八年级 · 解析几何
(10 分) 如图, 四边形 $A B C D$ 中, $\angle F$ 为四边形 $A B C D$ 的 $\angle A B C$ 的角平分线及外角 $\angle D C E$ 的平分线所在的直线构成的锐角, 若设 $\angle A=\alpha, \angle D=\beta$;

图(1)

图(2)

(1) 如图(1), $\alpha+\beta>180^{\circ}$, 试用 $\alpha, \beta$ 表示 $\angle F$;

（2）如图(2), $\alpha+\beta<180^{\circ}$, 请在图中画出 $\angle F$, 并试用 $\alpha, \beta$ 表示 $\angle F$;

(3) 一定存在 $\angle F$ 吗? 如有, 求出 $\angle F$ 的值, 如不一定, 指出 $\alpha, \beta$ 满足什么条件时, 不存在 $\angle F$.
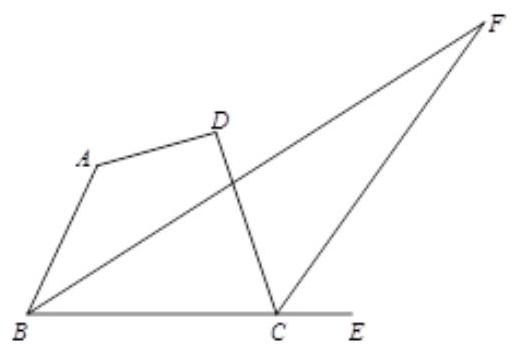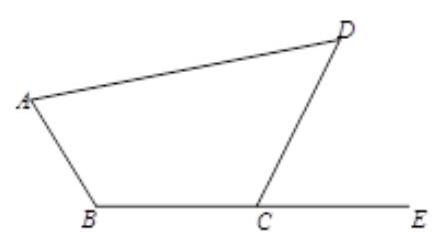
答案: 解: (1) $\because \angle A B C+\angle D C B=360^{\circ}-(\alpha+\beta)$,

$\therefore \angle A B C+\left(180^{\circ}-\angle D C E\right)=360^{\circ}-(\alpha+\beta)=2 \angle F B C+\left(180^{\circ}-2 \angle D C F\right)=180^{\circ}-2(\angle D C F-\angle F B C)=180^{\circ}-2 \angle F$, $\therefore 360^{\circ}-(\alpha+\beta)=180^{\circ}-2 \angle F$,

$2 \angle F=\alpha+\beta-180^{\circ}$,

$\therefore \angle F=\frac{1}{2}(\alpha+\beta)-90^{\circ} ;$

(2) 如图(2):

$\because \angle A B C+\angle D C B=360^{\circ}-(\alpha+\beta)$,

$\therefore \angle A B C+\left(180^{\circ}-\angle D C E\right)=360^{\circ}-(\alpha+\beta)=2 \angle G B C+\left(180^{\circ}-2 \angle H C E\right)=180^{\circ}+2(\angle G B C-\angle H C E)=180^{\circ}+2 \angle F$, $\therefore 360^{\circ}-(\alpha+\beta)=180^{\circ}+2 \angle F$,

$\therefore \angle F=90^{\circ}-\frac{1}{2}(\alpha+\beta)$;

(3) $\alpha+\beta=180^{\circ}$ 时, 不存在 $\angle F$.

【解析】(1) 先根据四边形内角和等于 $360^{\circ}$, 得出 $\angle A B C+\angle D C B=360^{\circ}-(\alpha+\beta)$, 根据内角与外角的关系和角平分线的定义得出 $\angle A B C+\left(180^{\circ}-\angle D C E\right)=360^{\circ}-(\alpha+\beta)=2 \angle F B C+\left(180^{\circ}-2 \angle D C F\right)=180^{\circ}-2$ $(\angle D C F-\angle F B C)=180^{\circ}-2 \angle F$, 从而得出结论;

（2）先作出图形, 根据四边形内角和等于 $360^{\circ}$, 得出 $\angle A B C+\angle D C B=360^{\circ}-(\alpha+\beta)$, 根据内角与外角
的关系和角平分线的定义得出 $\angle A B C+\left(180^{\circ}-\angle D C E\right)=360^{\circ}-(\alpha+\beta)=2 \angle G B C+\left(180^{\circ}-2 \angle H C E\right)=180^{\circ}+2$ $(\angle G B C-\angle H C E)=180^{\circ}+2 \angle F$, 从而得出结论;

(3) $\alpha, \beta$ 满足 $\alpha+\beta=180^{\circ}$ 时, $\angle A B C$ 的角平分线及外角 $\angle D C E$ 的平分线平行, 可知不存在 $\angle F$.